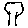
Label: tree